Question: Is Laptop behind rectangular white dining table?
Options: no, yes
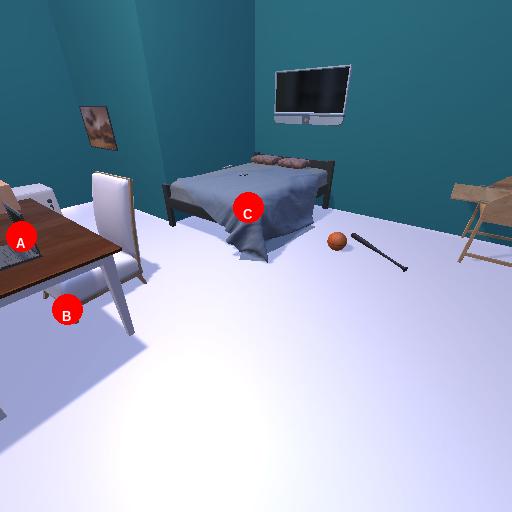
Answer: no